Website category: university
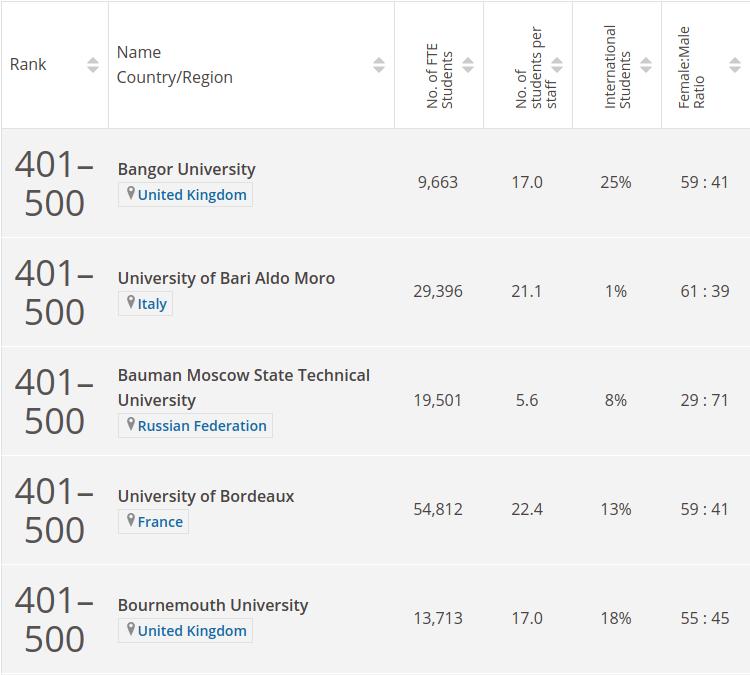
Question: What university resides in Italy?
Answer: University of Bari Aldo Moro

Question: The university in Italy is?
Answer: University of Bari Aldo Moro

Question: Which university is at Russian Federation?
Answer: Bauman Moscow State Technical University

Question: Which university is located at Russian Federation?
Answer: Bauman Moscow State Technical University

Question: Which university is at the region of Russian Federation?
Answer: Bauman Moscow State Technical University

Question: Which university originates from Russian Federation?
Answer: Bauman Moscow State Technical University

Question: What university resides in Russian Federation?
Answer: Bauman Moscow State Technical University

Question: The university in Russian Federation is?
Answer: Bauman Moscow State Technical University

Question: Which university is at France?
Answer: University of Bordeaux

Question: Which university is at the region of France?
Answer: University of Bordeaux

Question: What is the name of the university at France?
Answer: University of Bordeaux

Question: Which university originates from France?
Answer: University of Bordeaux

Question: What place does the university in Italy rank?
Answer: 401500

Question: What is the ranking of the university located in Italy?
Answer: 401500

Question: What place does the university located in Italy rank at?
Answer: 401500

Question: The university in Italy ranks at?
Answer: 401500

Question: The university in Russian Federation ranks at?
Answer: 401500

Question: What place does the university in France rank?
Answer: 401500